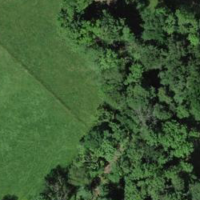
EUNIS habitat code: 41
Species observed at this site:
Dioscorea communis